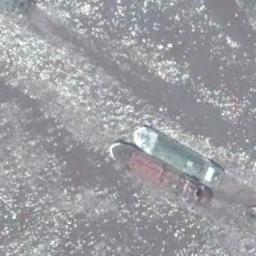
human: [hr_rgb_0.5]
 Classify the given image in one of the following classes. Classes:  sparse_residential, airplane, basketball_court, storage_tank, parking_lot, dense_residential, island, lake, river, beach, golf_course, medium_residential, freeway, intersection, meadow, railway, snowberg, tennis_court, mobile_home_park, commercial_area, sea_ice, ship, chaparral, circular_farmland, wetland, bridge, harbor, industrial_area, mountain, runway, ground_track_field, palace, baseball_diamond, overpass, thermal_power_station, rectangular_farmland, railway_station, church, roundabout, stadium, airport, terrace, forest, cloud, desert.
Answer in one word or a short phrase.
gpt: ship